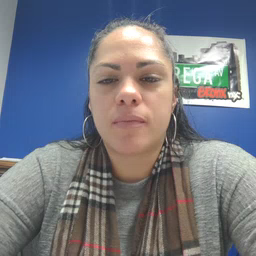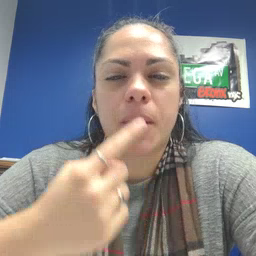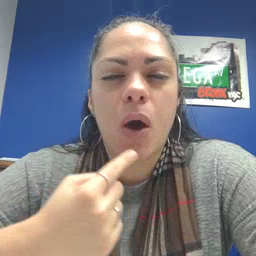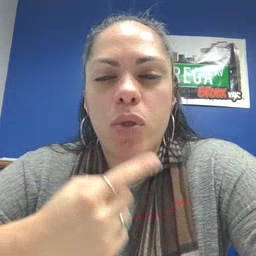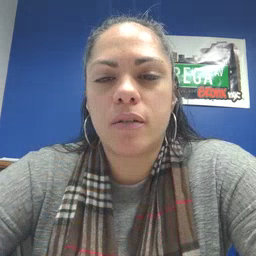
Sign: mouth